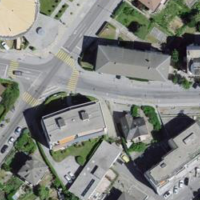
EUNIS habitat code: 54
Species observed at this site:
Paeonia officinalis
Chelidonium majus